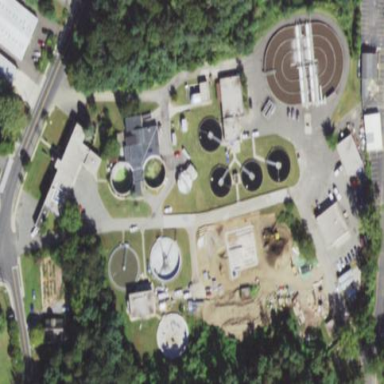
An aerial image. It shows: Wastewater plant that processes water.